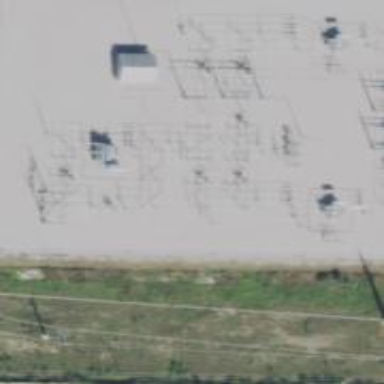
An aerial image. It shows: Switch used for power control.